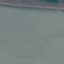
Label: SeaLake